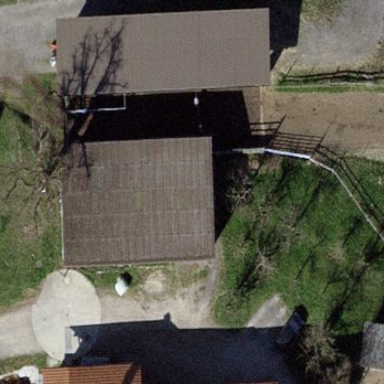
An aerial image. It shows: Stable.